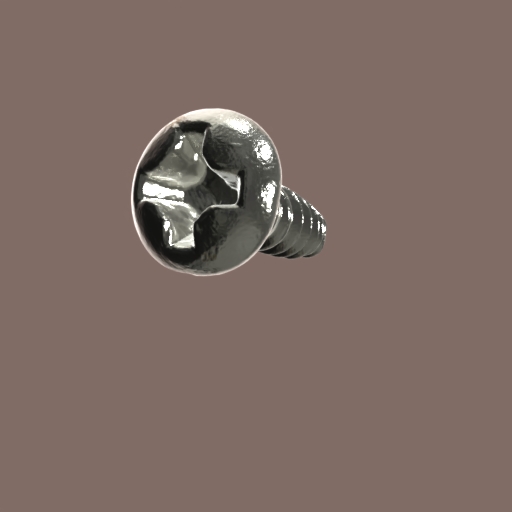
Label: screw